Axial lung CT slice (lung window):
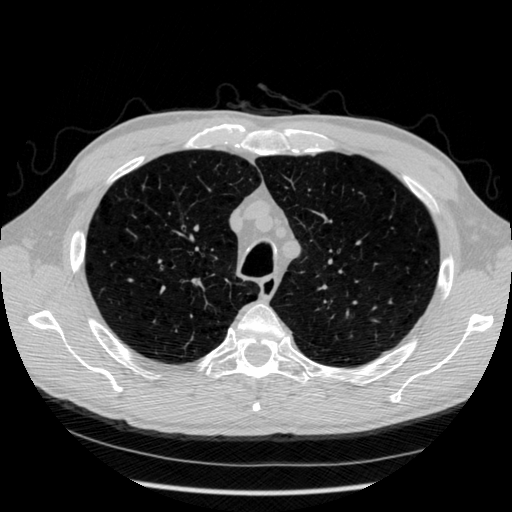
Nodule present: no